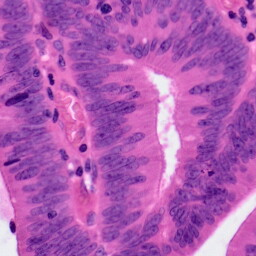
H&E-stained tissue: Colon